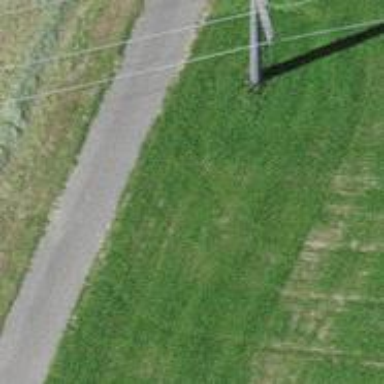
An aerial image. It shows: Power pole.